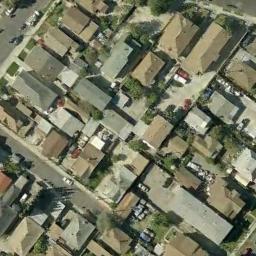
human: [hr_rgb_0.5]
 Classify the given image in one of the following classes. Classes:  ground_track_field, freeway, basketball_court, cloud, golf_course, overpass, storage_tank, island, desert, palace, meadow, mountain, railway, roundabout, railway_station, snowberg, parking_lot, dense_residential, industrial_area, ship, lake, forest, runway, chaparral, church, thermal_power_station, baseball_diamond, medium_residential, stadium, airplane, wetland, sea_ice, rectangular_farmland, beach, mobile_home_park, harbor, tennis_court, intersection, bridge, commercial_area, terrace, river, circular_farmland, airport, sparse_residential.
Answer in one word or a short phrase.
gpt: dense_residential